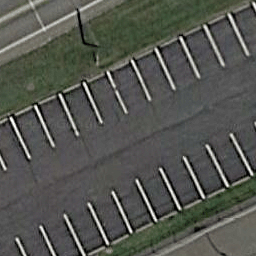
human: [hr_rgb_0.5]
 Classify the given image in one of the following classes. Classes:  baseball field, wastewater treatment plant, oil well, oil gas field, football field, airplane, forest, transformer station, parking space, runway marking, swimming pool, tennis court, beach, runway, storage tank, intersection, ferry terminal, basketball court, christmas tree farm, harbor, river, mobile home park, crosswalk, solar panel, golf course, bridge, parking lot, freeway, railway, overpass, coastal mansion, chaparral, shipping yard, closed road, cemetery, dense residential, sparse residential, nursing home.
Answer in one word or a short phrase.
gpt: parking space